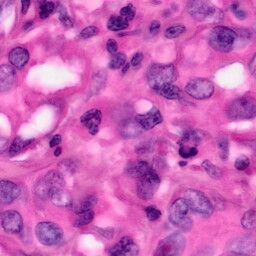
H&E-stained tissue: Pancreatic